Question: I created a new project in to implement a Queue class as following:
I created a .h file called QueueArray.h and it contains the following:
'''
#ifndef __Queue__QueueArray__
#define __Queue__QueueArray__
#include <iostream>
template <class T>
class QueueArray
{
public:
QueueArray(int cap);
~QueueArray();
void Enqueue(T& val);
T Dequeue(void);
T GetFirst(void);
T GetLast(void);
bool IsEmpty(void);
bool IsFull(void);
void Clear(void);
private:
T* data;
int capacity, size, first, last;
};
#endif
'''
and a .cpp file called QueueArray.cpp that contains the following:
'''
#include "QueueArray.h"
using namespace std;
template <class T>
QueueArray<T>::QueueArray(int cap)
{
capacity = cap;
data = new T[capacity];
size = 0;
first = last = -1;
}
template <class T>
QueueArray<T>::~QueueArray(void)
{
delete [] data;
}
template <class T>
void QueueArray<T>::Enqueue(T& el)
{
if(IsFull() == true)
{
printf("
Can't enqueue into a full queue!");
return;
}
if(IsEmpty() == true)
first = last = 0;
else if(last == capacity-1)//if at the last entry
last = 0; //wrap around to the first entry
else
last++;
data[last] = el;
size++;
}
template <class T>
T QueueArray<T>::Dequeue()
{
if(IsEmpty() == true)
{
printf("
Can't dequeue from an empty queue!");
return -1;
}
T el = data[first];
if(first == last) //if only one element in queue
last = first = -1; //we'll get an empty queue
else if(first == capacity-1) //if at the last entry
first = 0; //wrap around to the first entry
else //normal case
first++;
size--;
return el;
}
template <class T>
T QueueArray<T>::GetFirst()
{
return data[first];
}
template <class T>
T QueueArray<T>::GetLast()
{
return data[last];
}
template <class T>
bool QueueArray<T>::IsEmpty(void)
{
return size == 0;
}
template <class T>
bool QueueArray<T>::IsFull(void)
{
return size == capacity;
}
'''
and a main.cpp file that contains the following:
'''
#include <iostream>
#include "QueueArray.h"
using namespace std;
int main(int argc, const char * argv[])
{
QueueArray<int> q(100);
for (int i=0; i<100; i++)
{
q.Enqueue(i);
}
for (int i=0; i<100; i++) {
cout<<q.Dequeue()<<endl;
}
return 0;
}
'''
When I try to run the project, a message appears saying "Build Failed" and here is a screenshot of the errors:

How to fix that?
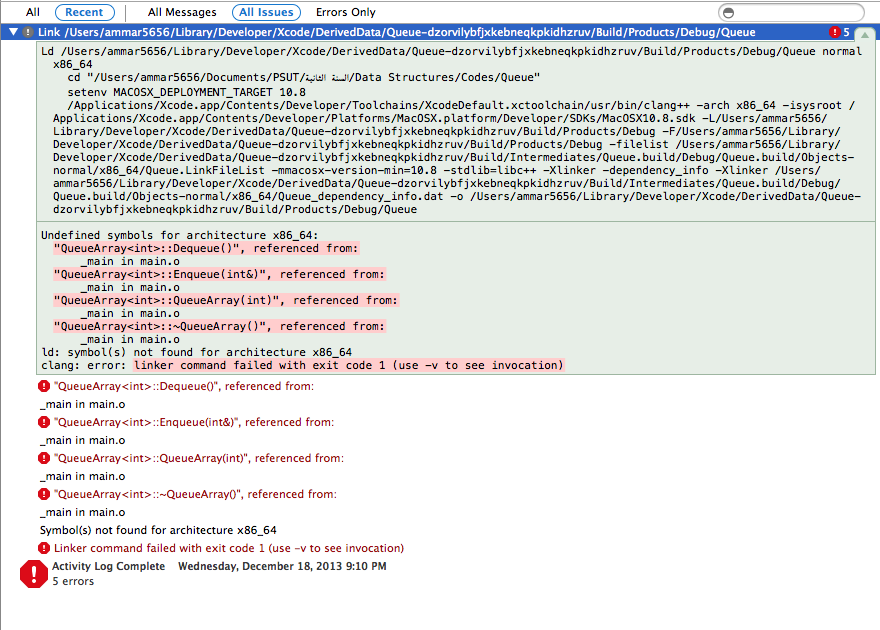
Answer: The compiler needs to see the definition of the Template before using it.
<URL>
There are more than one solution:
a. Move the definitions from .cpp file to the .h file
b. Use the 'export' keyword
<URL>
c. Add an inline declaration:
<URL>